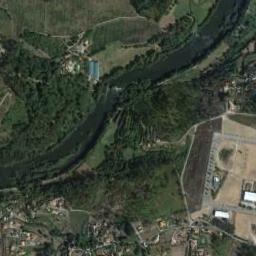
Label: river